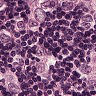
Metastatic tissue present: yes